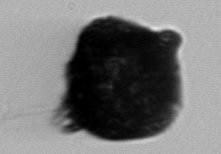
Label: Gonyaulax